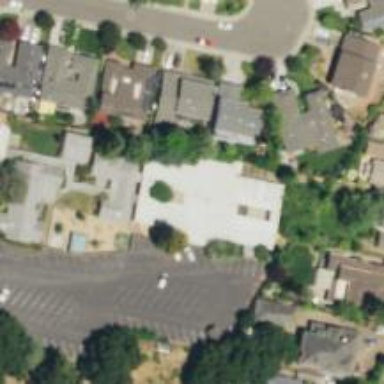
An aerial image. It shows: Asphalt parking space.